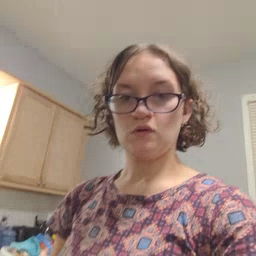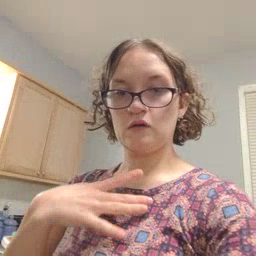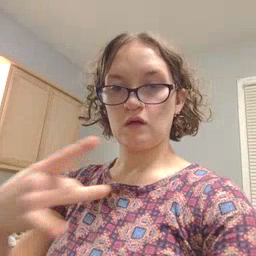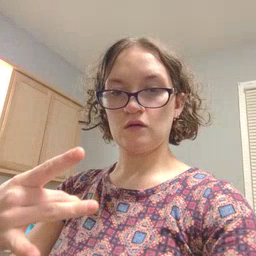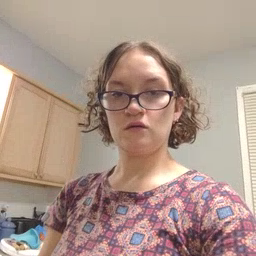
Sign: like